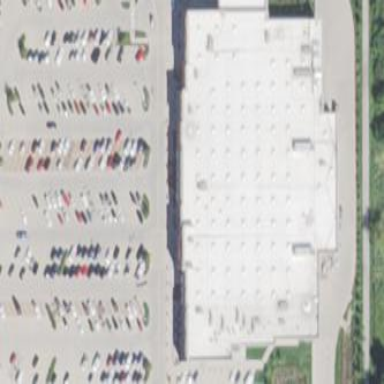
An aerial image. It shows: Retail area.